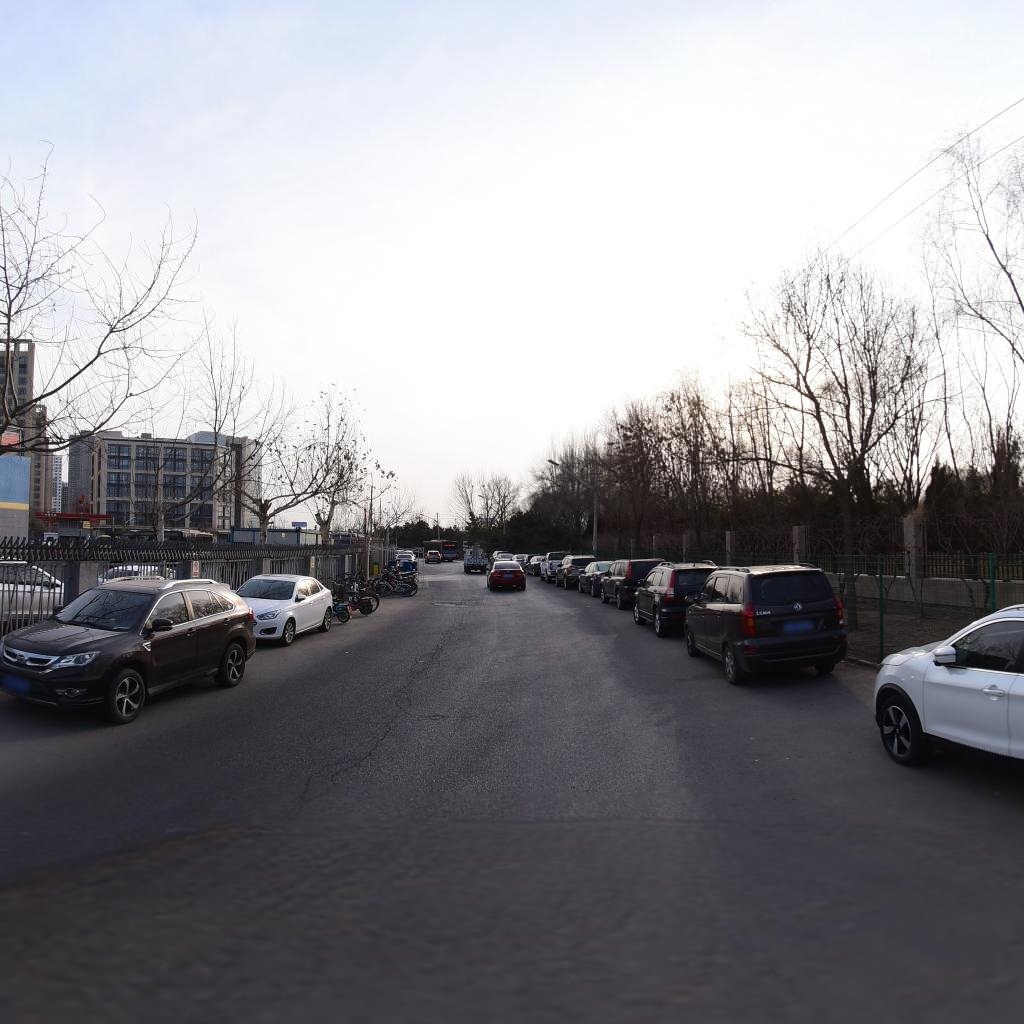
Region: Chaoyang
Road damage annotations: manhole cover, longitudinal crack